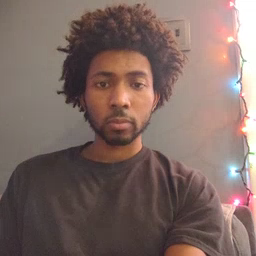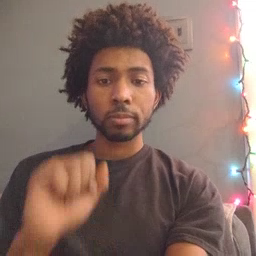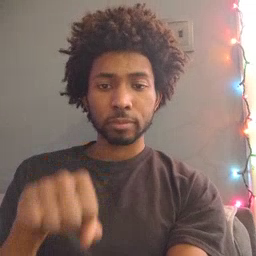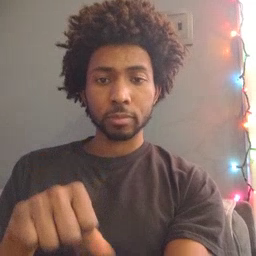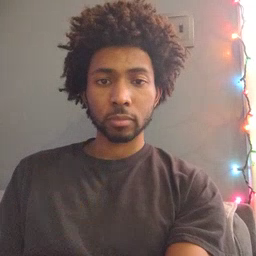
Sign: can